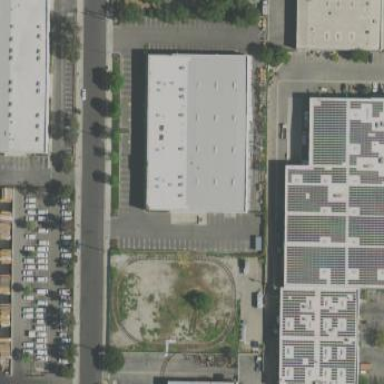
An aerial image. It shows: Warehouse.